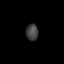
Tissue: lung
Cell type: Epithelial cells
Senescence score: 0.2209
Nuclear area (px): 201
Mean DAPI intensity: 64.224